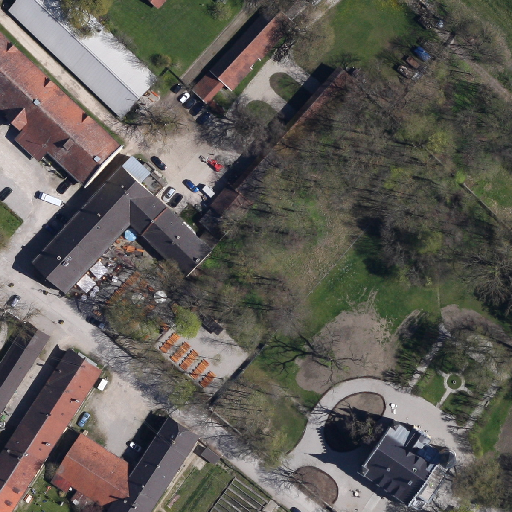
Referring expression: impervious surface